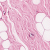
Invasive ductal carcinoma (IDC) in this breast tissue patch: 0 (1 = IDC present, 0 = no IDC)